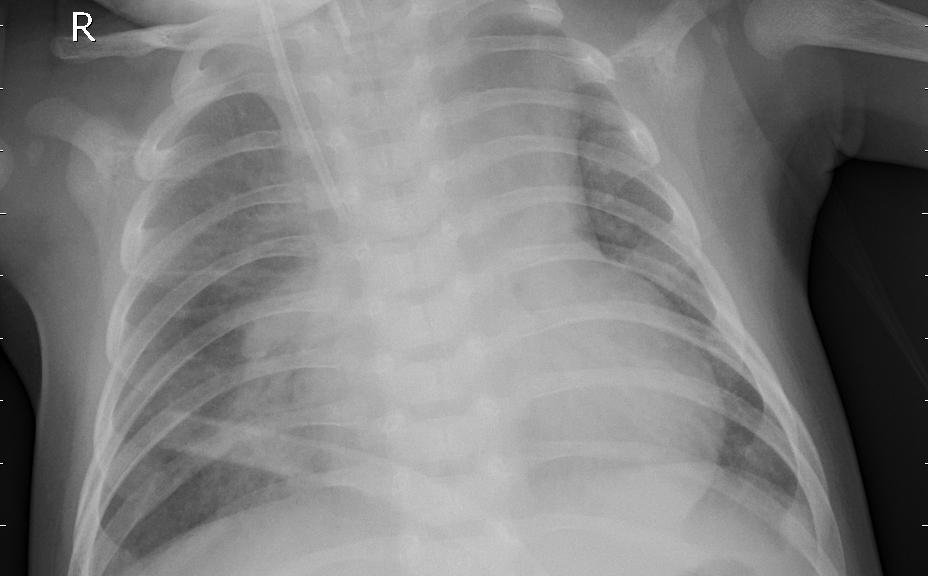
Diagnosis: PNEUMONIA